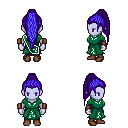
a pixel art fantasy rpg character, female body template, dark elf, purple skin, sash dress, gold greaves, blue extra-long topknot hairstyle, leather bracers, brown shoes, four views (front, back, left, right), 2x2 character sprite sheet, small pixel art, hard edges, no anti-aliasing